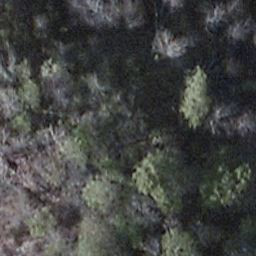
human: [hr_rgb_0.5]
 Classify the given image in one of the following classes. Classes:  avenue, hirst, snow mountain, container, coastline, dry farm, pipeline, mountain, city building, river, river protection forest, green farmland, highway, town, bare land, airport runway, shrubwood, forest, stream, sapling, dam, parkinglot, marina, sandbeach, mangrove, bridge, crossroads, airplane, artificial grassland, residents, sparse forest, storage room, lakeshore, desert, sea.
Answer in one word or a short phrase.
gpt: shrubwood